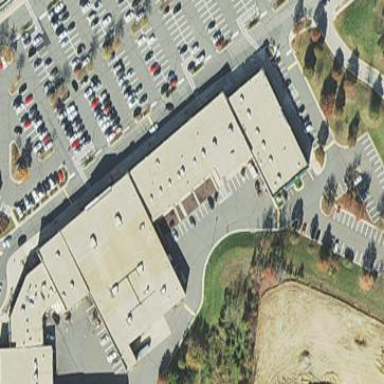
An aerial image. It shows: Retail building.